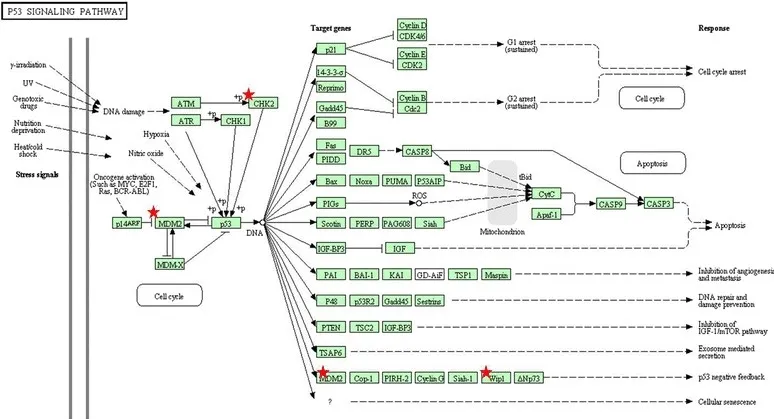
Gene ontology (GO) analysis using the DAVID software. Role of the affected genes within the p53 signaling pathway.
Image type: pathology (fish)